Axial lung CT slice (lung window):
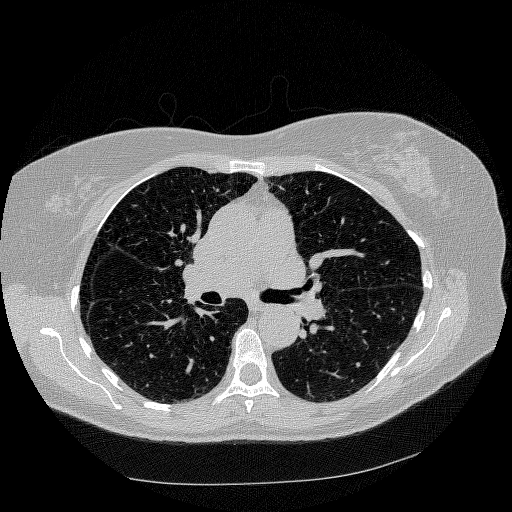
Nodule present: no